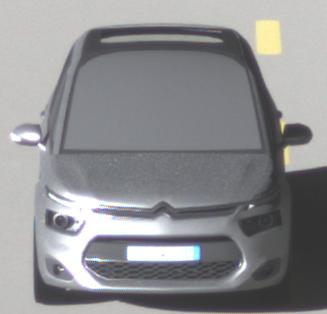
Make: Citroen
Model: Grand C4 Picasso VTi 120
Detailed model: Grand C4 Picasso (II)
Model produced from: 2013/10
Model produced until: 2015/02
Doors: 5
Color: white
Road condition: dry road
Daytime: sunrise or sunset
Contrast: high contrast